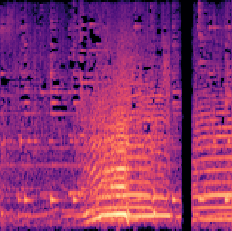
Sound class: Cow